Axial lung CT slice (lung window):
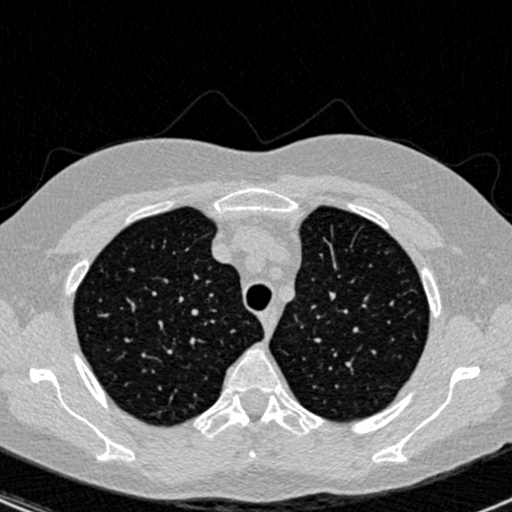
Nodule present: no